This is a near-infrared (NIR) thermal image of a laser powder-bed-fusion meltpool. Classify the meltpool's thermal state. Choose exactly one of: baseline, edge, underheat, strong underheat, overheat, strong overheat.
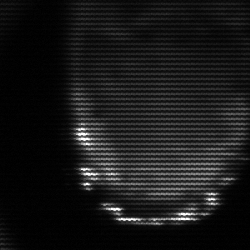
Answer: edge